Question: I have to perform a merge in two projects (c#) and in the old .cs version and the new .cs version, there are two methods that i want to keep, but if i check the source and the target the methods are mixed up in the result.
How this is solved?

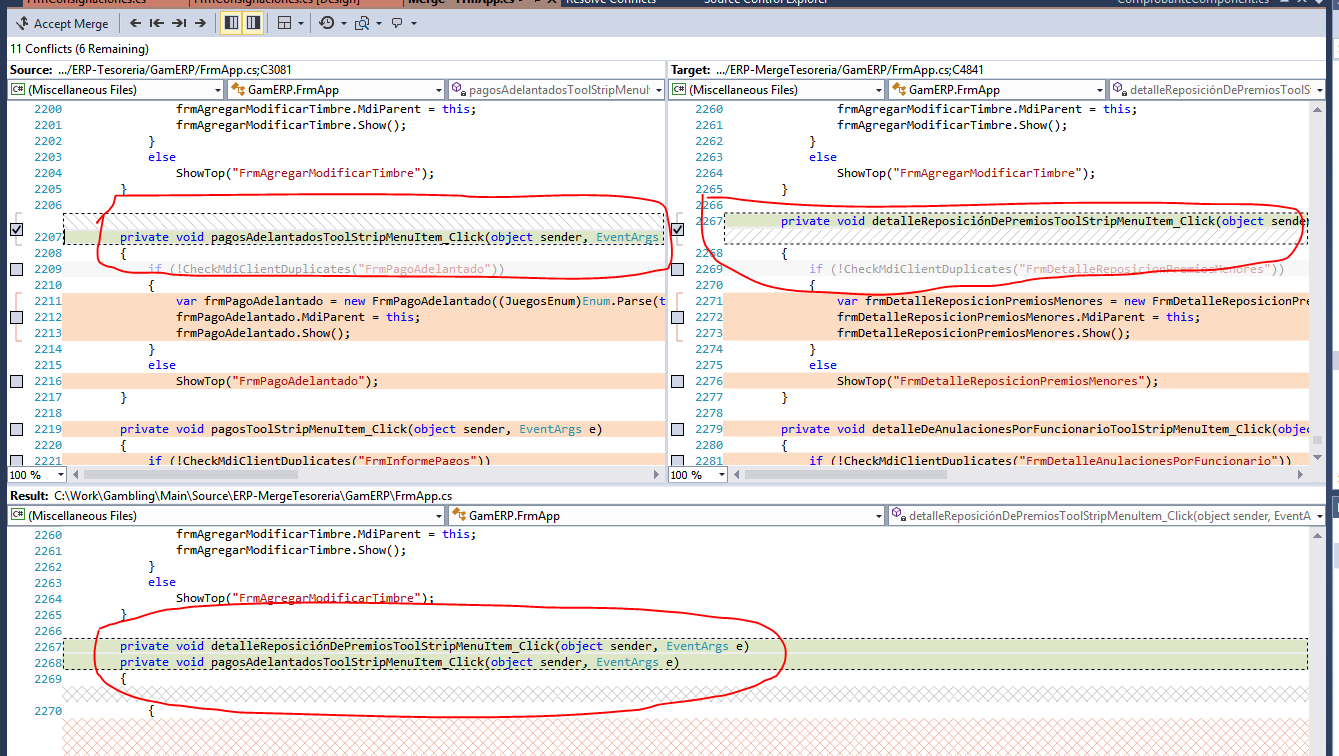
Answer: The bottom view is editable, you can copy and paste two methods in the bottom view manually.